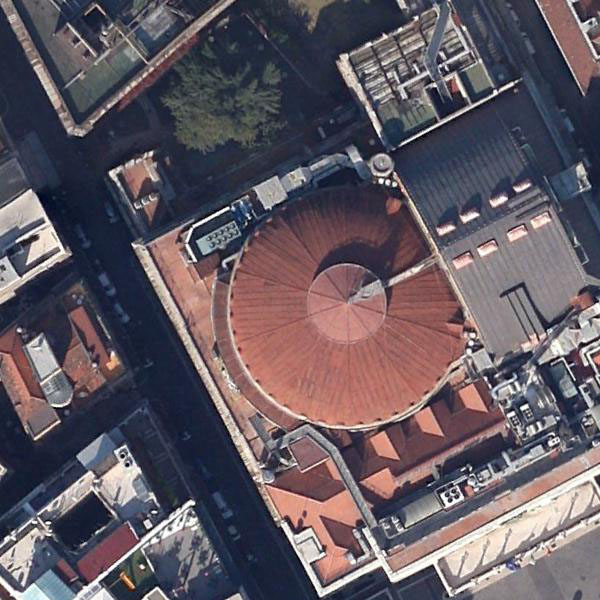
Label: Church